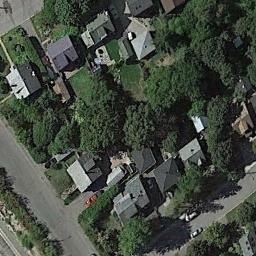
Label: medium_residential